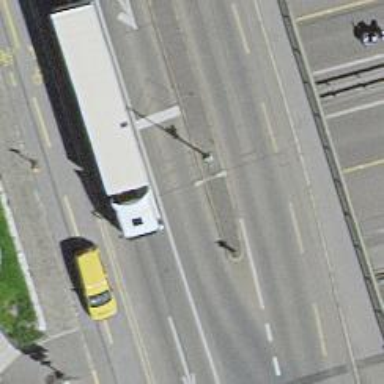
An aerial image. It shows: Secondary road with separate cycle lane. The road surface is asphalt and there is sidewalk.